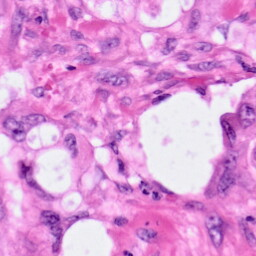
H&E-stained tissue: Pancreatic